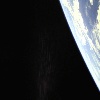
Label: space